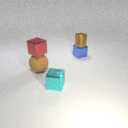
small cyan metal cube to the left of small blue metal cube